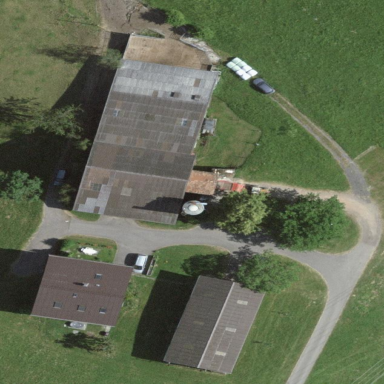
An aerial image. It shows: Farmyard area.